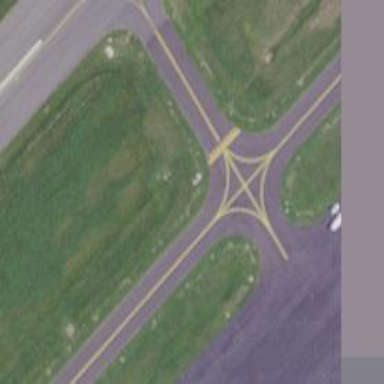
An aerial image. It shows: View of taxiway at the airport.